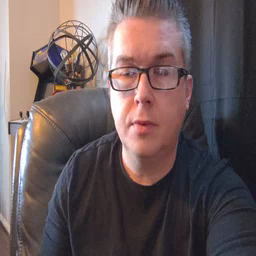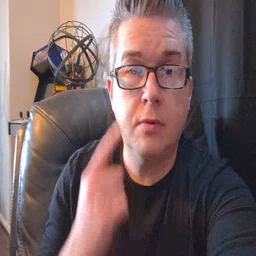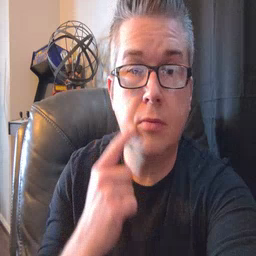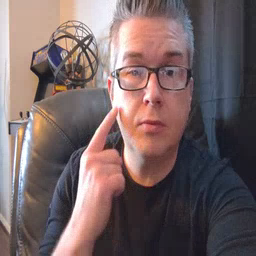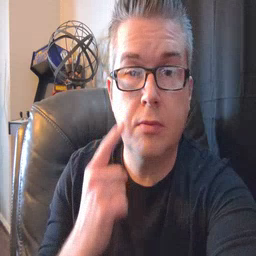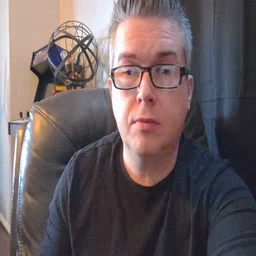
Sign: cheek